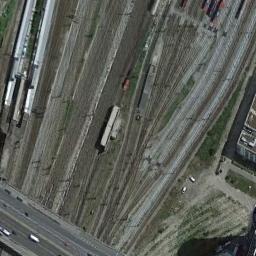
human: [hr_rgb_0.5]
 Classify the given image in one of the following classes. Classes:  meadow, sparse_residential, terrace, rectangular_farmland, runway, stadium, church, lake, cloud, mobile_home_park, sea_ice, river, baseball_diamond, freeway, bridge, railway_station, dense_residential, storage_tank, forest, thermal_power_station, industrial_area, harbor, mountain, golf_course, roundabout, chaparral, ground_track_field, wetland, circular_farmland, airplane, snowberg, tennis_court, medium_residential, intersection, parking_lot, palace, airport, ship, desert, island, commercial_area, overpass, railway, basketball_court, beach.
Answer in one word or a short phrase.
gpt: railway